Question: I have a select element with options which contains groups:
'''
<select id="my_SiteGroups" style="width:200px;">
<option value="default" disabled="disabled">Select a group</option>
<option value="Admin">Admin</option>
<option value="Dev">Dev</option><option value="SSH-RAR">SSH-RAR</option>
<option value="Students">Students</option>
<option value="test">test</option>
</select>
'''
When I select a group I get an XML response with the selected groups's information:
'''
<GetGroupInfo xmlns=
"http://schemas.microsoft.com/sharepoint/soap/directory/">
<Group ID="3" Name="Group1" Description="Description" OwnerID="1"
OwnerIsUser="False" />
</GetGroupInfo>
'''
I am trying to use the XML response to populate input elements with the groups information so I can use another function to update the groups info. This is what it looks like:

Based on the group ownerID from the groupInfo XML above, I'm trying to set the current group owner. The group owner select contains a list of all my users and is populated like this:
'''
<select id="groupOwner">
<option value="default">Select a group owner</option>
<option value="i:0#.w|itun\cbsadmin_comp.c" ownerid="70">cbsadmin</option>
.
.
.
</select>
'''
So from this I'm trying to get my code to look at the ownerId of the group from the returned XML, go through the groupOwner options in my groupOwner select tag and look for which option has the matching ownerID, then set my select tags value using that options value.
JS:
'''
function groupInfo(group){
$().SPServices({
operation: "GetGroupInfo",
groupName: group,
completefunc: function (xData, Status){
var result = $(xData.responseXML);
result.find('Group').each(function(){
$('#groupID').val($(this).attr('ID'));
$('#groupName').val($(this).attr('Name'));
$('#groupDesc').val($(this).attr('Description'));
$('#groupOwner').val($(this).attr('OwnerID'));
});
}
});
'''
HTML:
'''
<td>
<label>Group ID: </label><input type="text" id="groupID" disabled="true"/></br>
<label>Name: </label><input type="text" id="groupName" /></br>
<label>Description: </label><input type="text" id="groupDesc" /></br>
<label>Owner: </label><select id="groupOwner"><option value="default">Select a Group Owner</option></select></br>
<div class="listControl"><a onclick="updateGroupInfo()">Update Group Info</a></div>
</td>
'''
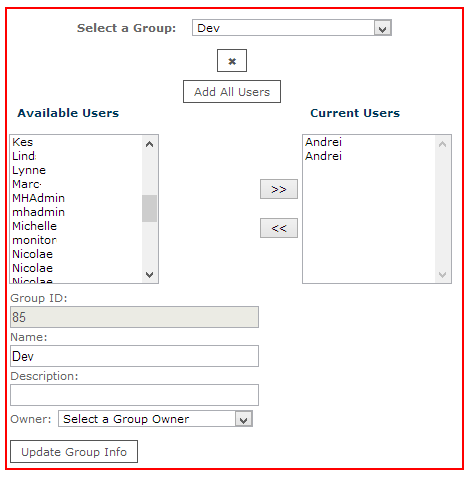
Answer: Try to use <URL> like,
'''
// if owner id is based on indexing
$('#groupOwner').prop('selectedIndex',$(this).attr('OwnerID'));
'''
try
'''
$('#groupOwner option').removeAttr('selected');// remove selected attribute first
// then add selected attribute based on ownerId
$('#groupOwner option[value="'+$(this).attr('OwnerID')+'"]').attr('selected','selected');
'''
Read <URL>